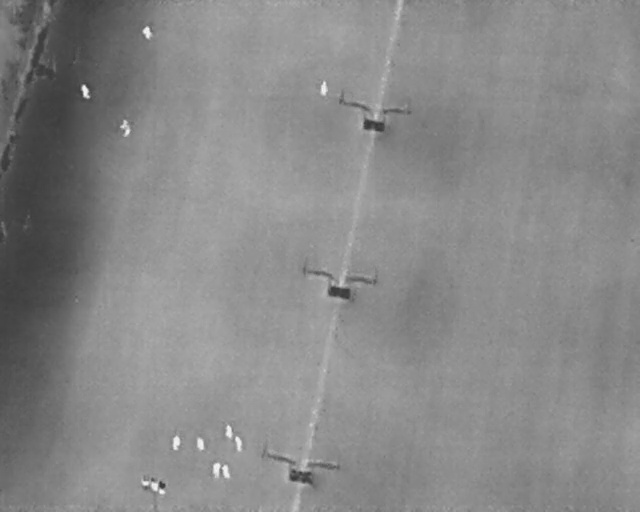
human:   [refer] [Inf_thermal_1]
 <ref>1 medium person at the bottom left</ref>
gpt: <box>[[26, 85, 28, 87, 2]]</box>

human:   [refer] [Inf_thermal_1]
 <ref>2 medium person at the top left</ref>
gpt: <box>[[21, 5, 24, 7, 2], [18, 23, 20, 26, 2]]</box>

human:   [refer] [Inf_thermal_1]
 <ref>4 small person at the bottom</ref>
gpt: <box>[[30, 85, 32, 87, 2], [34, 83, 37, 85, 2], [32, 90, 34, 92, 2], [34, 91, 36, 92, 2]]</box>